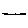
Label: line